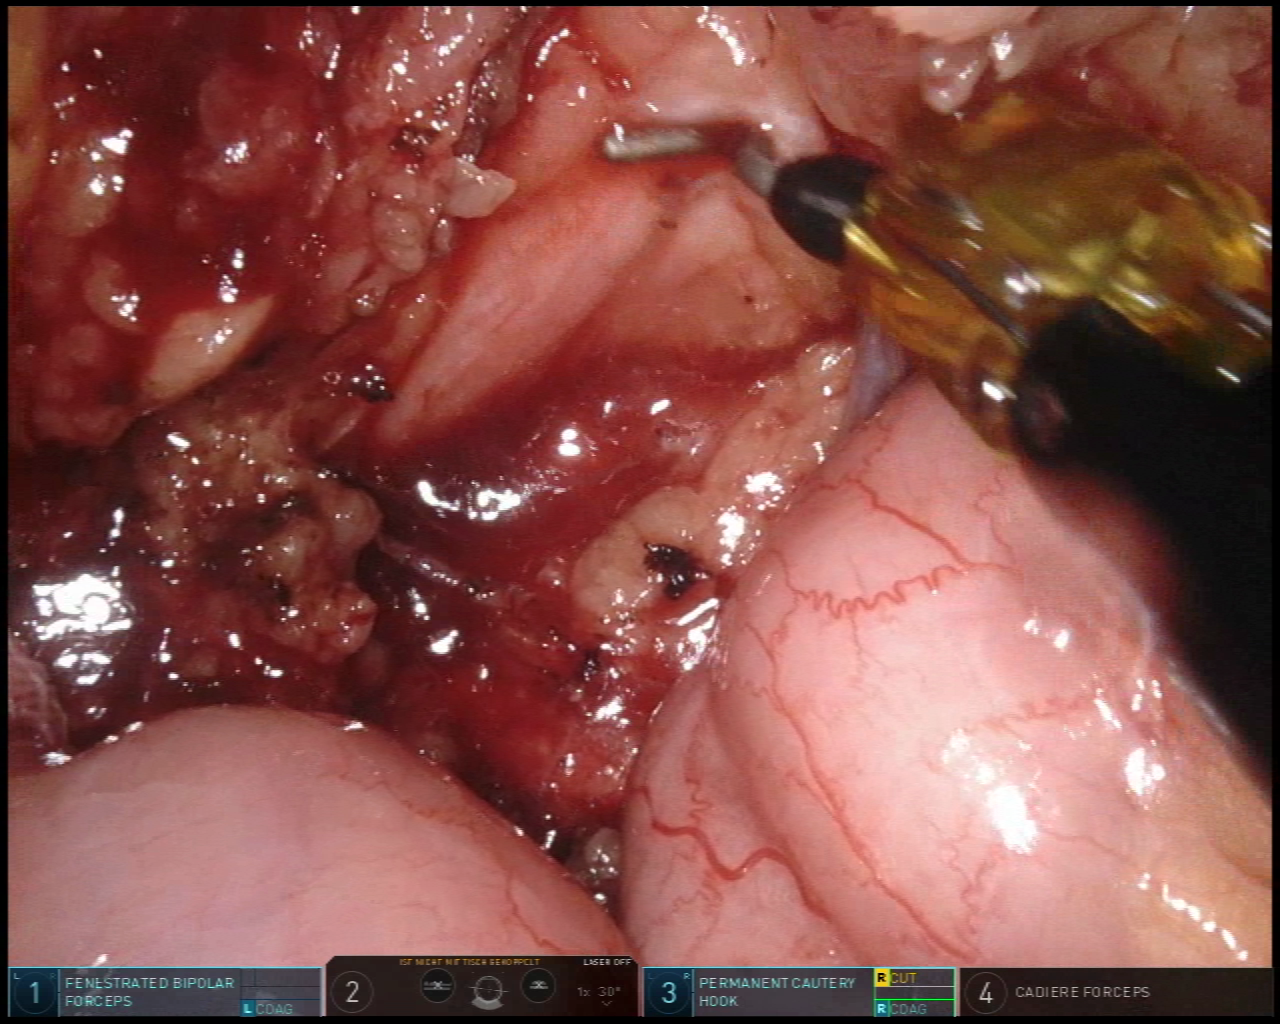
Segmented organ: inferior_mesenteric_artery
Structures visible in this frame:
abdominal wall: no
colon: no
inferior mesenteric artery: yes
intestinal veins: no
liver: no
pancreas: no
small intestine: yes
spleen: no
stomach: no
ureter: no
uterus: no
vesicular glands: no